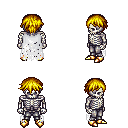
a pixel art fantasy rpg character, male body template, skeleton, white tattered cape, metal pants, blonde short bangs hairstyle, gold boots, four views (front, back, left, right), 2x2 character sprite sheet, small pixel art, hard edges, no anti-aliasing